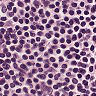
Metastatic tissue present: no